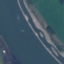
Land use / land cover: River